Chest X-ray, AP view. Patient: 35 years old, sex F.
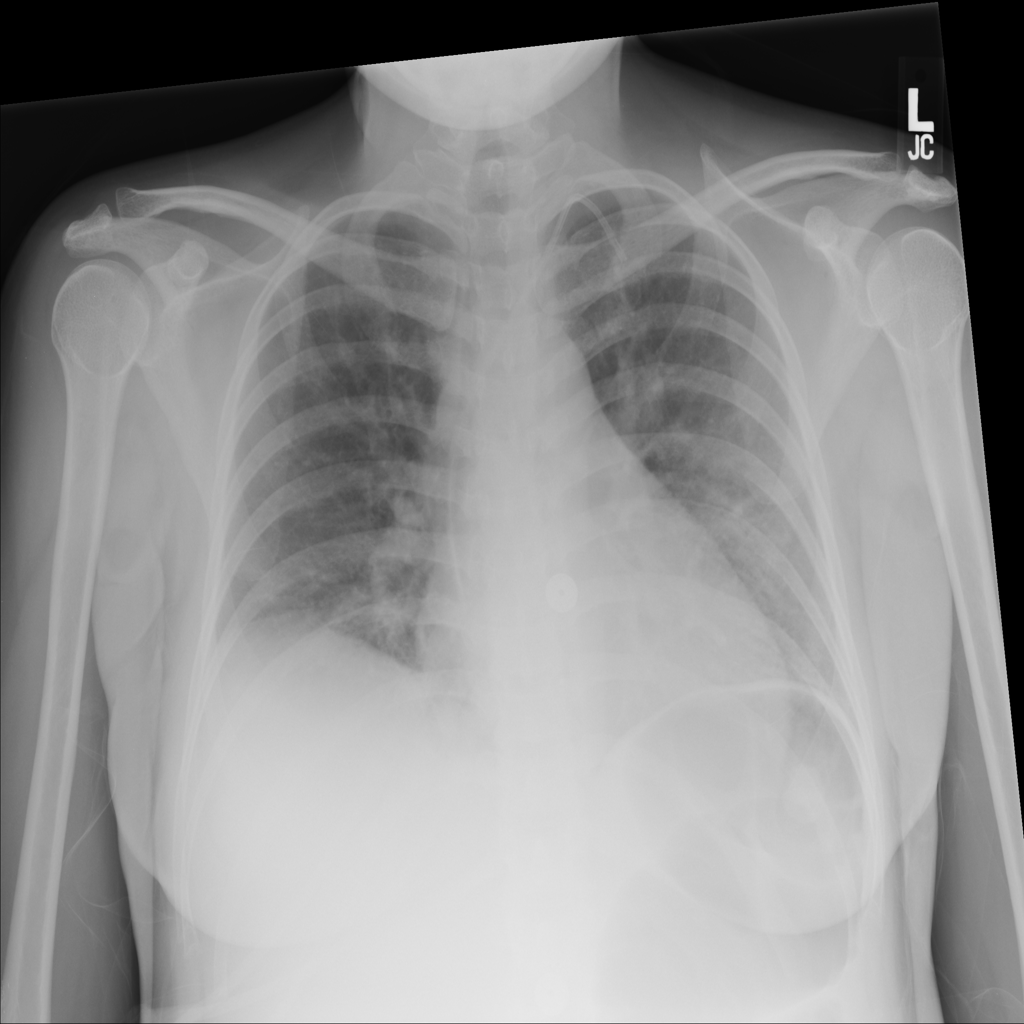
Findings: No Finding